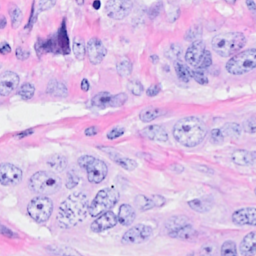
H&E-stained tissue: Breast